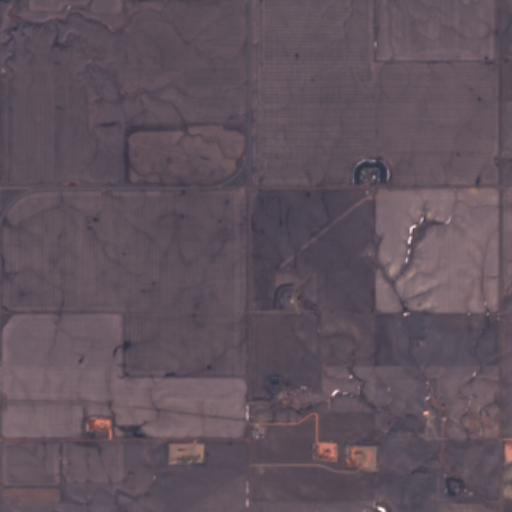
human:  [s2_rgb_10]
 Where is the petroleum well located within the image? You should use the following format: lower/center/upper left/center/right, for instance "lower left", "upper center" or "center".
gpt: The petroleum well is located in the lower right of the image.
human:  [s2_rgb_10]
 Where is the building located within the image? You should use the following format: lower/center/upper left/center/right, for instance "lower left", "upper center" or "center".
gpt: The building is located in the lower right of the image.
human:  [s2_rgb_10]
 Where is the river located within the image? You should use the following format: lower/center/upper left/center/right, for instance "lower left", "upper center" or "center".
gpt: The river is located in the upper of the image.
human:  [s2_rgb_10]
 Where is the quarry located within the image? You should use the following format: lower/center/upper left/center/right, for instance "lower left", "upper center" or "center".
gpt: There is no quarry in the image.